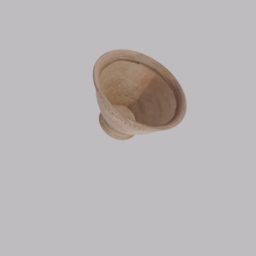
Label: decoration